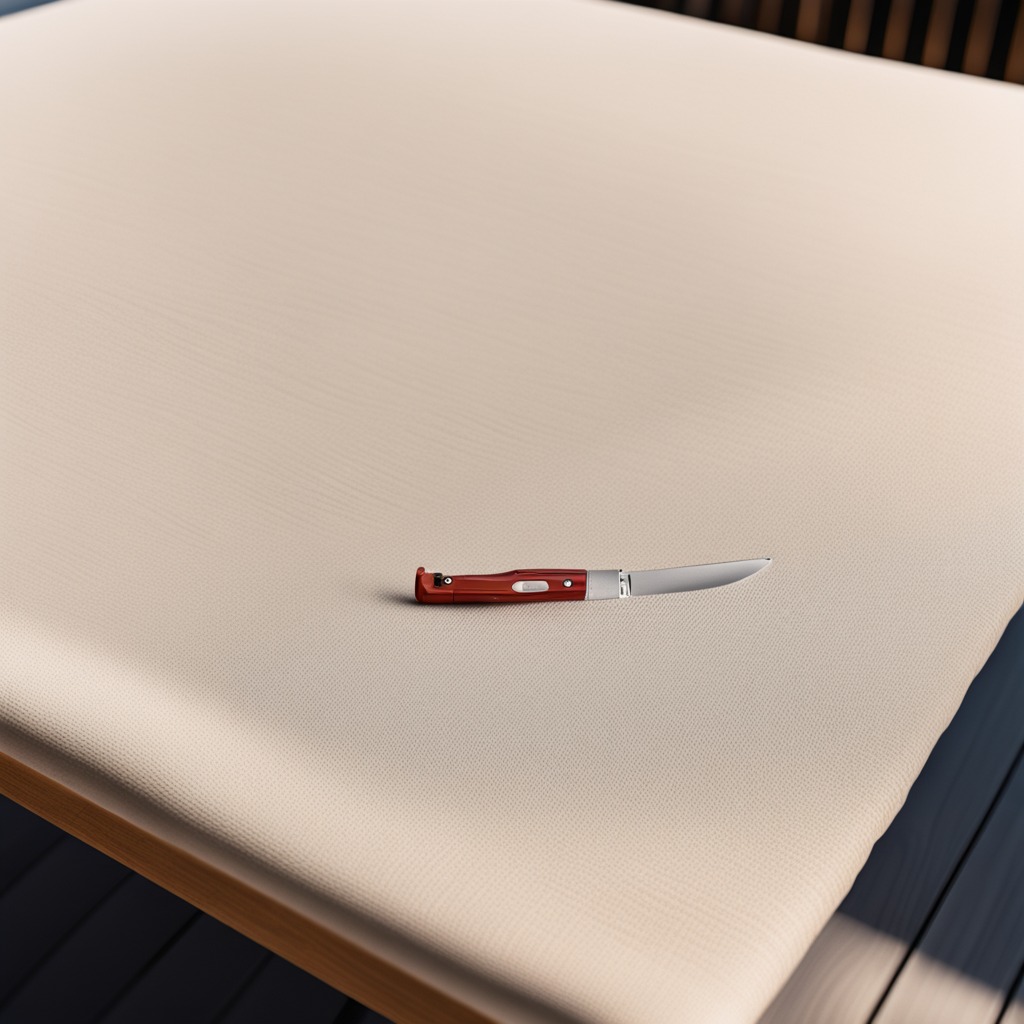
A utility knife lies on a wooden table in an outdoor workshop.